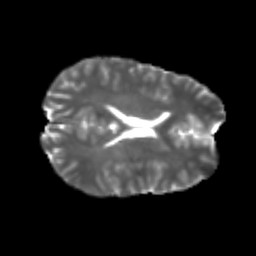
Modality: T2w
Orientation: axial
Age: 21
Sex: male
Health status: healthy
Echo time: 0.074 s